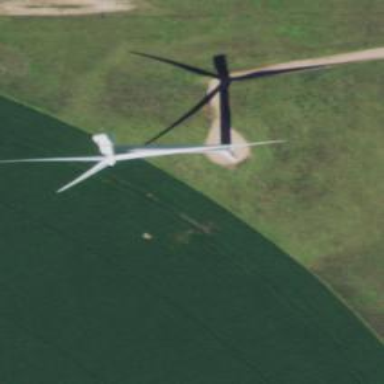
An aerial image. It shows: Wind generator using wind turbines of horizontal axis.